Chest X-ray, PA view. Patient: 59 years old, sex F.
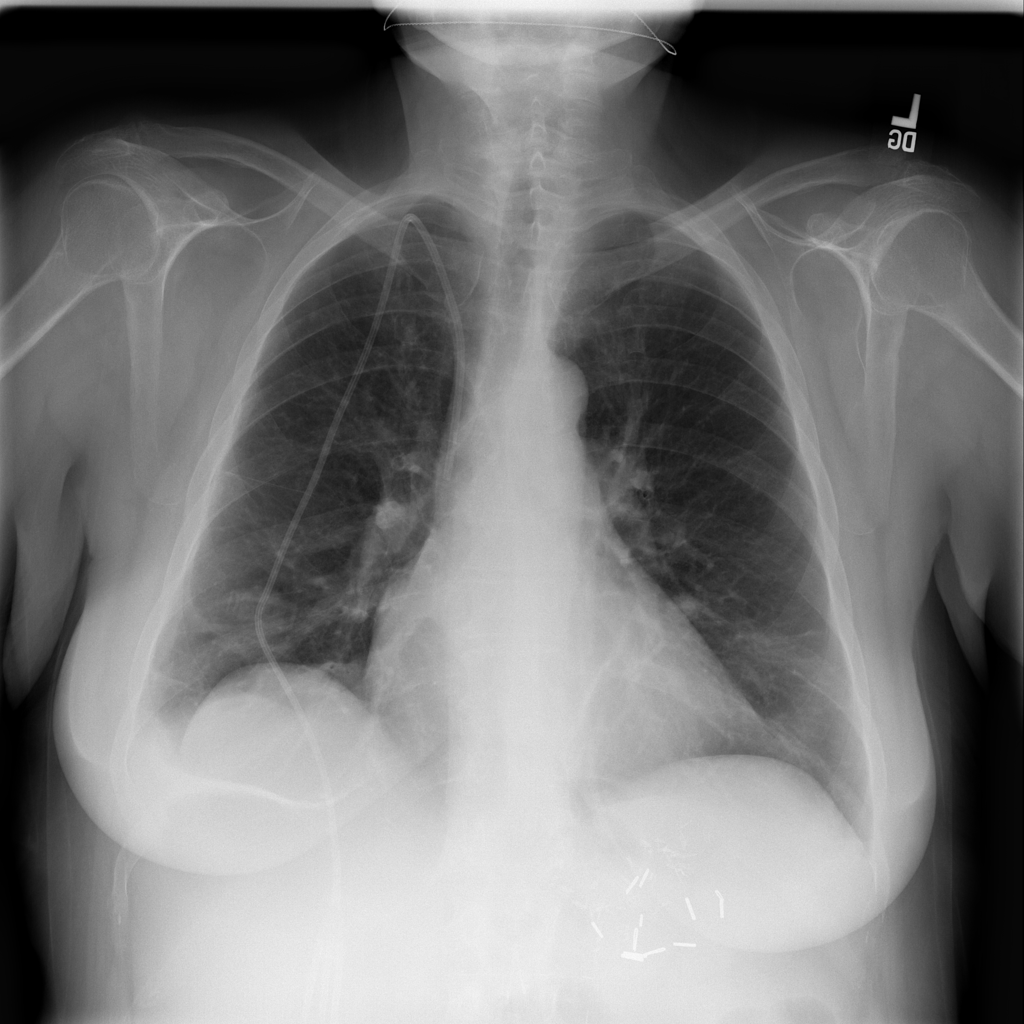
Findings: Atelectasis